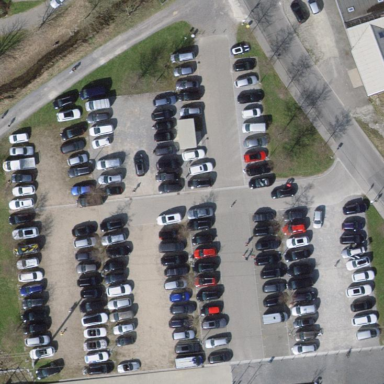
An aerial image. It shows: Parking area with surface.